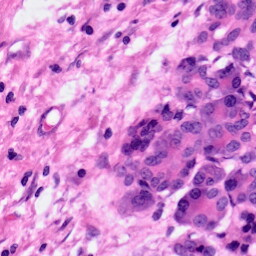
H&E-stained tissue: Pancreatic